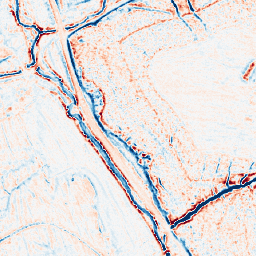
Category: edge_preserving
Decomposition family: bilateral
Decomposition parameters: d: 9
sigma_color: 100
sigma_space: 150
Upsampling method: nearest
Upsampling parameters: scale: 2
Upsampling scale: 2